Field crop: maize
Growth stage: 1
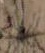
Species: salsola